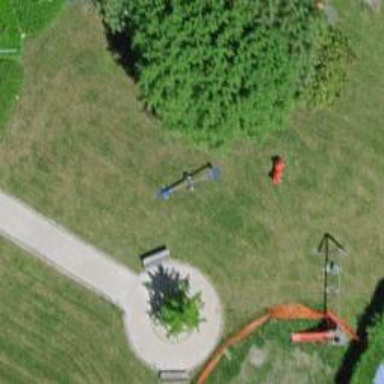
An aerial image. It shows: Seesaw in the playground.